Question: I use to fill my a simple displayMethod.
This method selected to see some records from myTable and discard others , this method work well, but, in my I see the empty records-rows(that would be the record discarded).
For to fill my StringEdit I used this dispaly method :
'''
display myEXDTypeString nameFIeld()
{
MYTable mineTable;
myEXDTypeString name;
while select mineTable
where this.FieldtoUse== "Value"
name = this.NameFIeld;
return name;
}
'''
There's a way to delete the empty rows?
In my Grid
I have a Lesf site state , I want to have the right situation:

Thanks all!
Enjoy
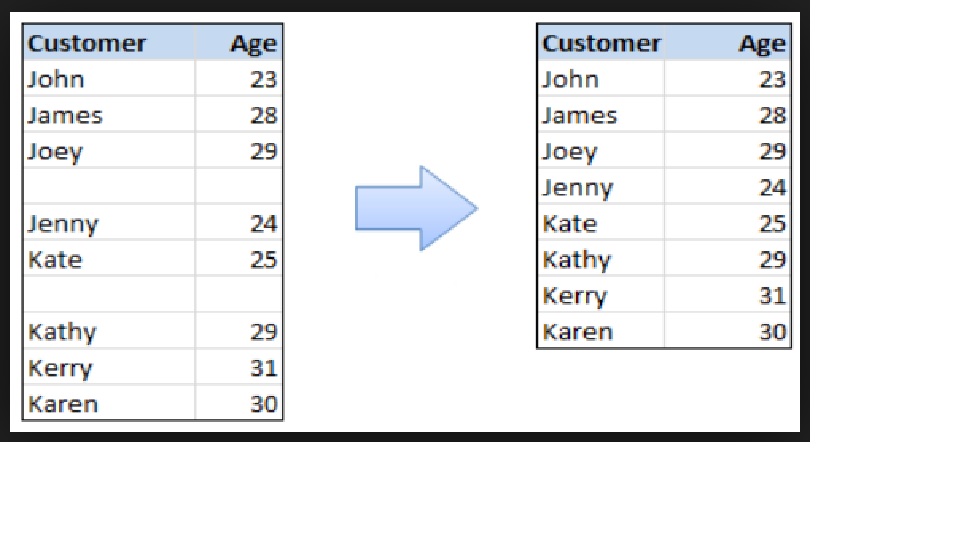
Answer: I solved my problem: the cause is the Form relation.
OuterJoin Split my Lines.
Thanks all, enjoy!